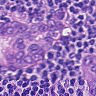
Metastatic tissue present: yes